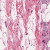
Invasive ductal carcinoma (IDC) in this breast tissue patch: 0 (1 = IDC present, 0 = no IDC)